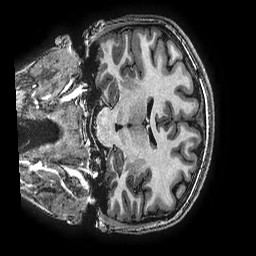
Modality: T1w
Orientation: coronal
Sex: female
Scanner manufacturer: ge
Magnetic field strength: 3 T
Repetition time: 0.00766 s
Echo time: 0.003476 s